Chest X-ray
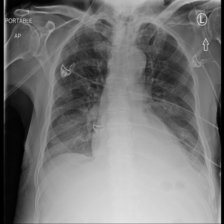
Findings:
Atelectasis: positive
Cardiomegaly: negative
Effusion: positive
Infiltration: negative
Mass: negative
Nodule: negative
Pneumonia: negative
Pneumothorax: negative
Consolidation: negative
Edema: negative
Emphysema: negative
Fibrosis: negative
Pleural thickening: negative
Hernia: negative